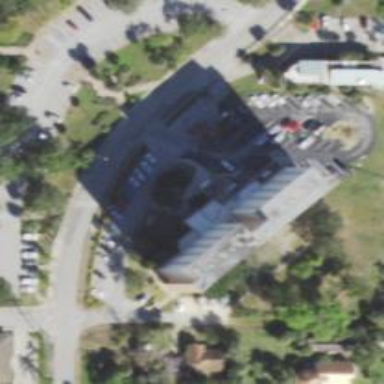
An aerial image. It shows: Building.